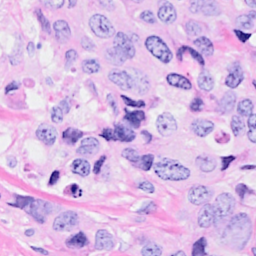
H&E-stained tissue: Breast